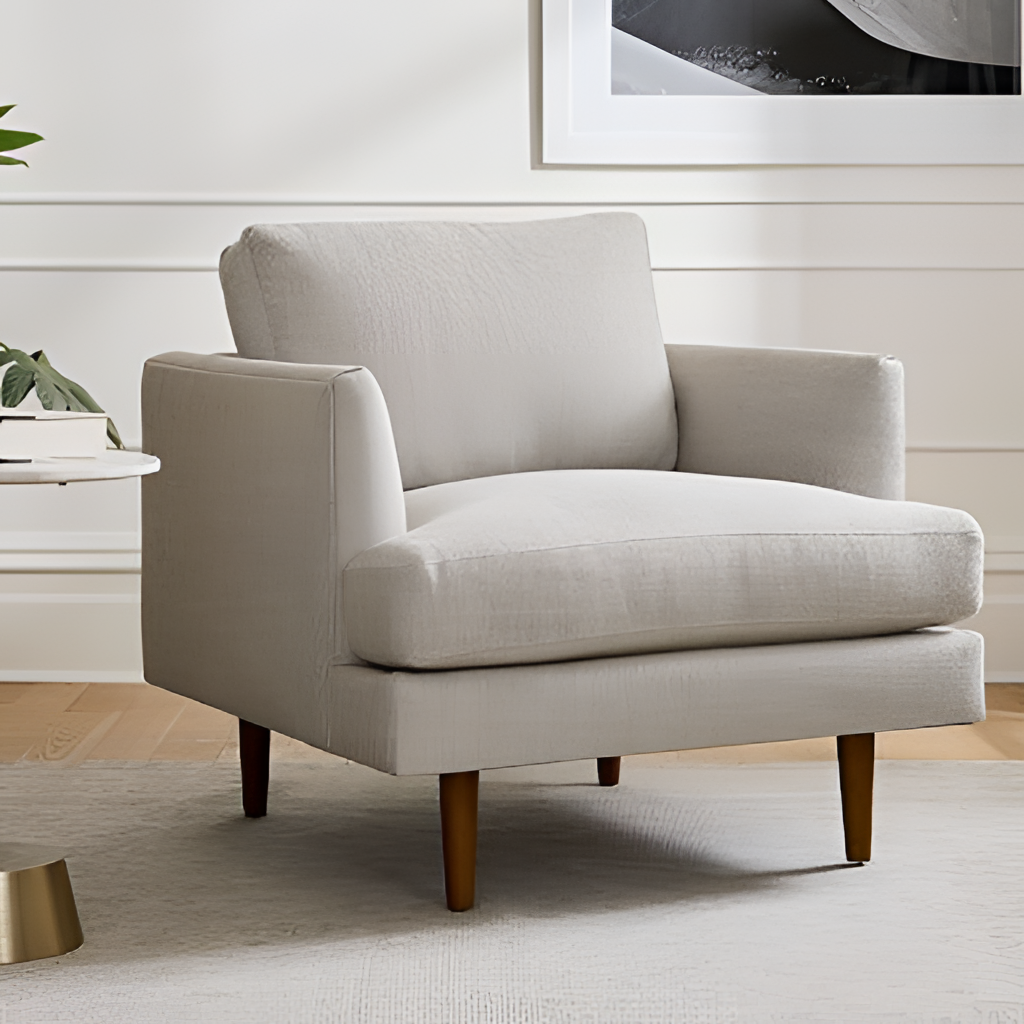
beige fabric armchair, living room, minimalist, beige carpet flooring, with plain pattern, paint wallpaper, with solid pattern